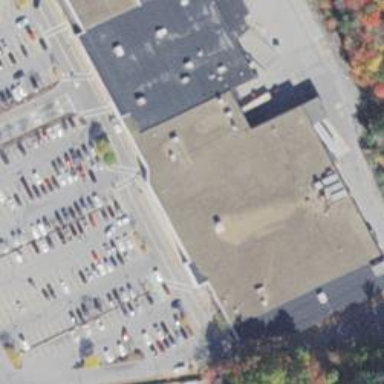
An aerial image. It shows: Supermarket.